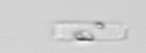
Label: Cerataulina_pelagica